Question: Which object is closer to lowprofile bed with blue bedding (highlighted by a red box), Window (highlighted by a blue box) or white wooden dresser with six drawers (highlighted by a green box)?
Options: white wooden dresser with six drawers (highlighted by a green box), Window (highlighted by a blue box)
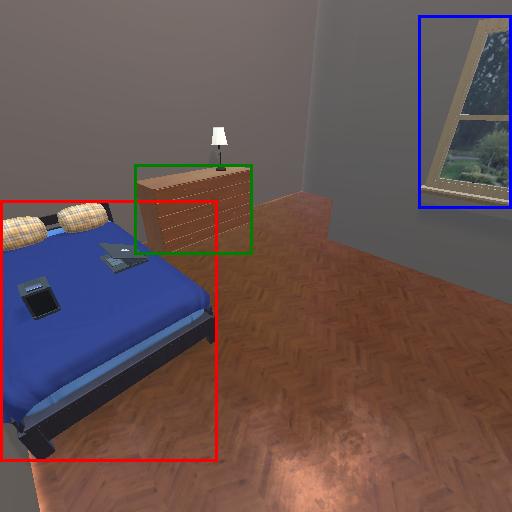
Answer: white wooden dresser with six drawers (highlighted by a green box)